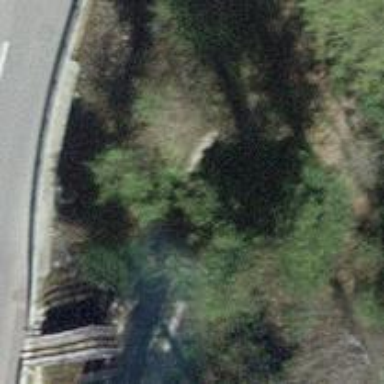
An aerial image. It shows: Path on bridge.